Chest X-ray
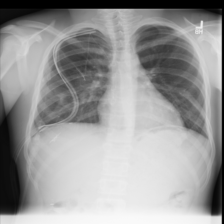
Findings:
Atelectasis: negative
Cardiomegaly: negative
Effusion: negative
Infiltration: negative
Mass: negative
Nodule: negative
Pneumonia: negative
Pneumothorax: negative
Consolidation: negative
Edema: negative
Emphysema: negative
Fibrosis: negative
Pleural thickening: negative
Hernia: negative